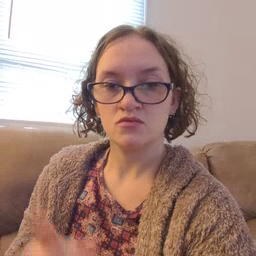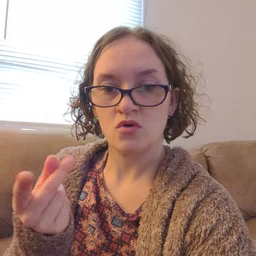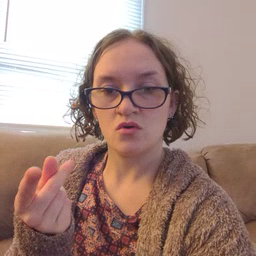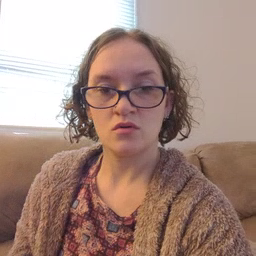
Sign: dog